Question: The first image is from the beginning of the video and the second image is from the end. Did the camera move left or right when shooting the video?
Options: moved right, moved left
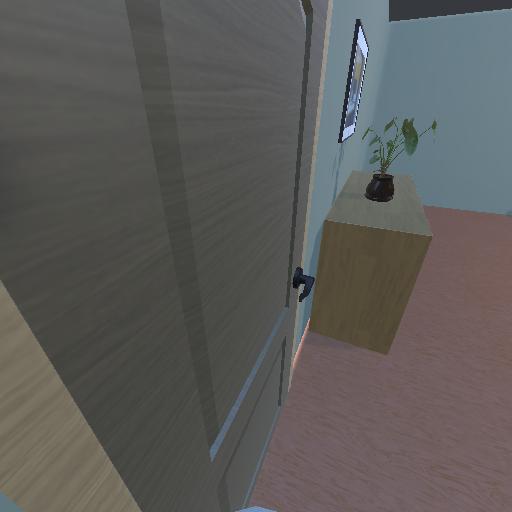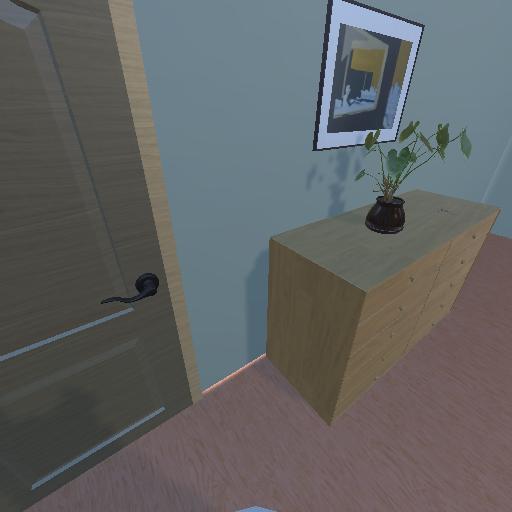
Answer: moved right